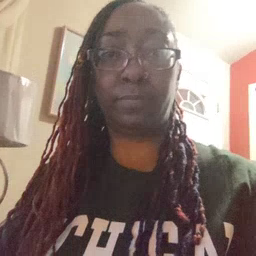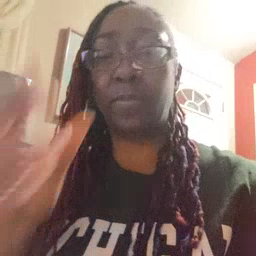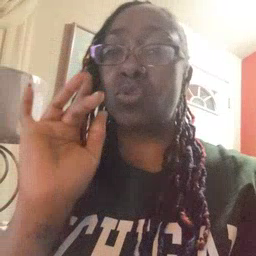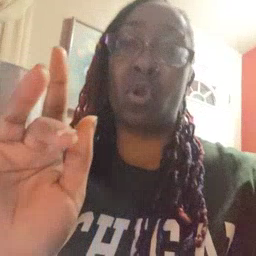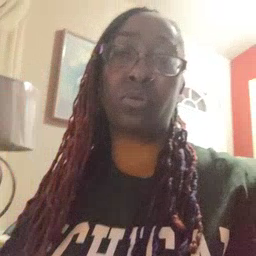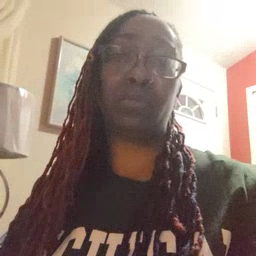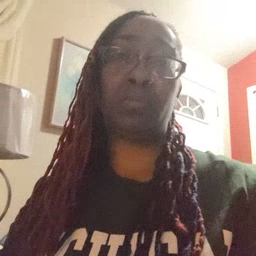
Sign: touch